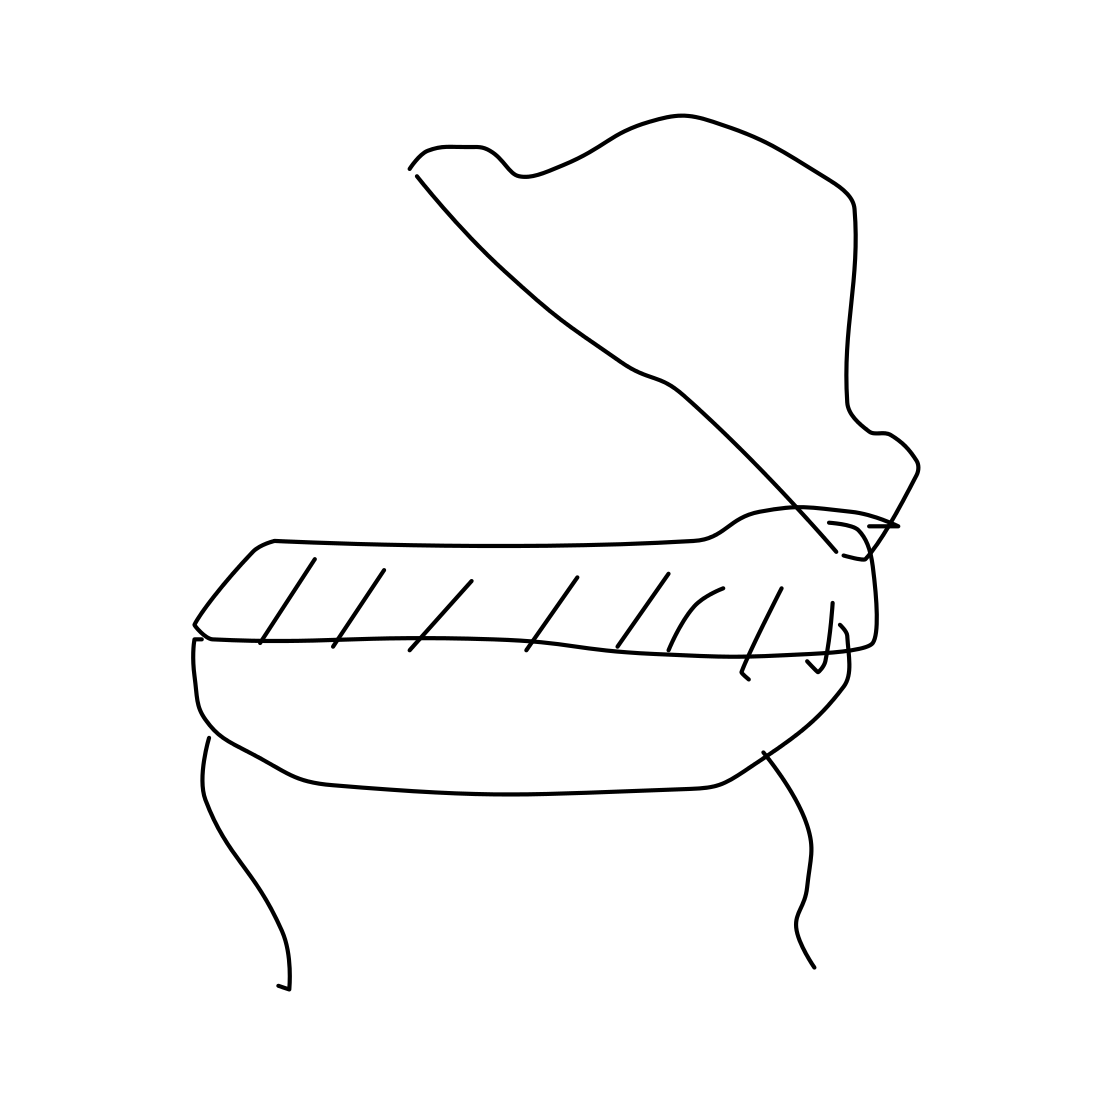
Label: piano